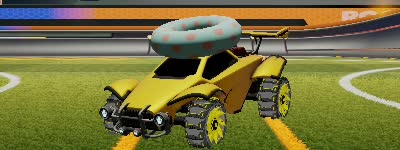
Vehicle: octane